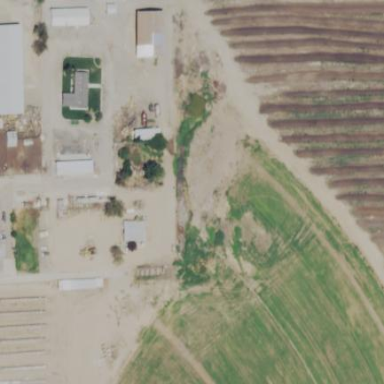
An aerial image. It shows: Farmyard area.